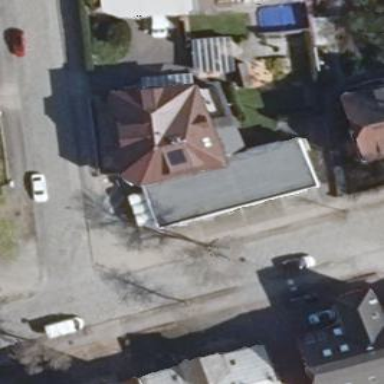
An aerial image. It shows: Building.